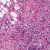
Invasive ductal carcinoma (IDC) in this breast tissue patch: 1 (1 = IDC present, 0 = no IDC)